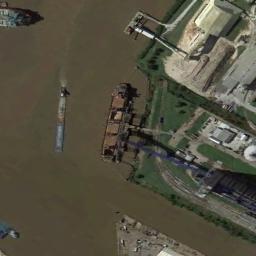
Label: ship